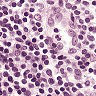
Metastatic tissue present: no